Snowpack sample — Loveland Pass, Silver Plume, Colorado, USA (12/14/25, 10:50 AM MST)
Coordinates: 39.664, -105.882
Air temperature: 36 °F
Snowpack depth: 67 cm
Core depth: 10 cm
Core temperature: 50 °F
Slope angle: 6°, slope face: 326°
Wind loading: low
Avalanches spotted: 0
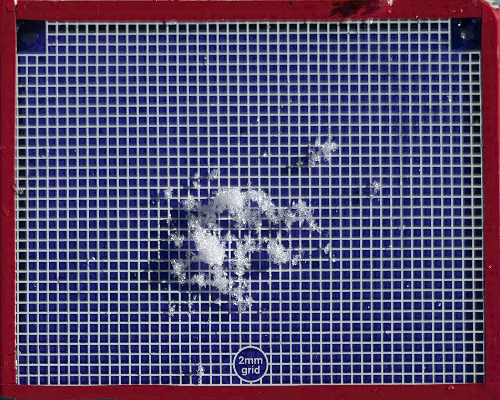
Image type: profile
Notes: No avalanches spotted, very late start to the season with minimal snowpack